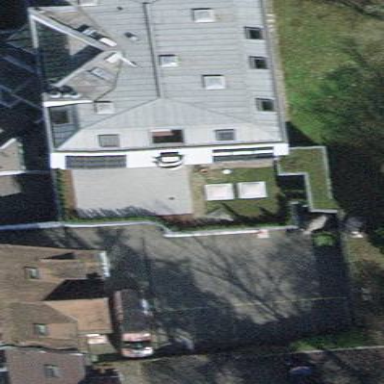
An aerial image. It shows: The building has flat roof that is oriented across.